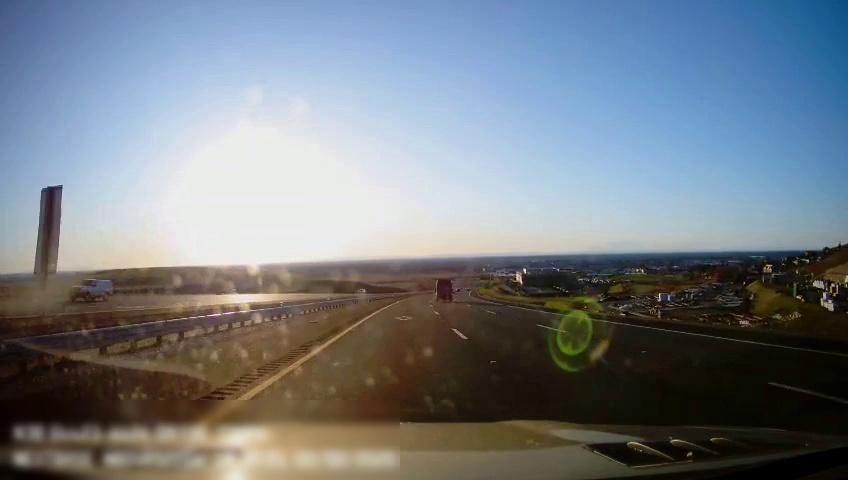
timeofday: Day
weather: Sunny
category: Drivable Space
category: Drivable Space
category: Vehicles | Truck
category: Vehicles | Van
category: Lanes | Current Lane
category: Lanes | Current Lane
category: Lanes | Alternate Lane
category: Lanes | Alternate Lane